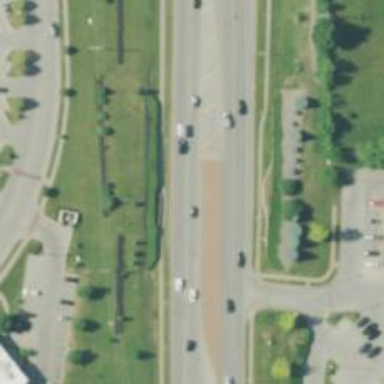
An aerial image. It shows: Trunk highway.